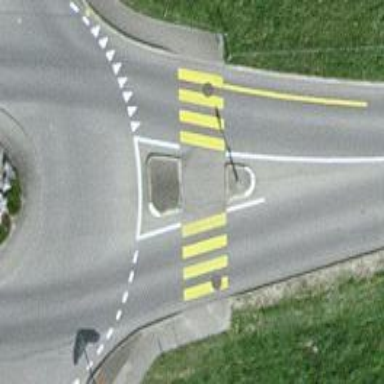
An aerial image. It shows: Zebra crossing with pedestrian island.